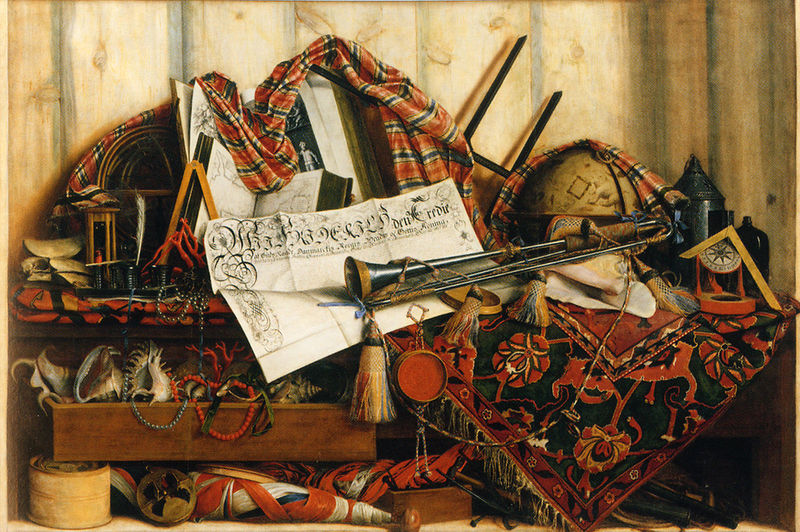
Titel: Trompe-l’oeil met een trompet, hemelglobe en een proclamatie van Frederik III
Institution: Kopenhagen, Statens Museum for Kunst
Schlagwörter: blau, gemälde, braun, bunt, holz, kariert, lampe, schmuck, schwarz, weiss, rot, tuch, beige, karo, karriert, muster, teppich, regal, wand, stoff, stoffe, tücher, decke, blatt, instrumente, musik, krug, stilleben, stillleben, kommode, papier, schrank, fahne, flagge, kette, krieg, verkleidung, uhr, schublade, kordel, quaste, bretter, fotografie, buch, haufen, text, zeitung, durcheinander, ketten, soldat, literatur, kiste, helm, jagd, utensilien, karte, koralle, sammlung, muschel, holzwand, muscheln, quast, schriftstück, urkunde, dudelsack, globus, schneckenhaus, kästchen, schottland, andenken, paier, winkel, trompete, holzverkleidung, zirkel, müll, musikinstrumente, zeug, krimskrams, kompass, sonnenuhr, messinstrumente, kaos, litze, sachen, schottisch, souvenirs, #schublade